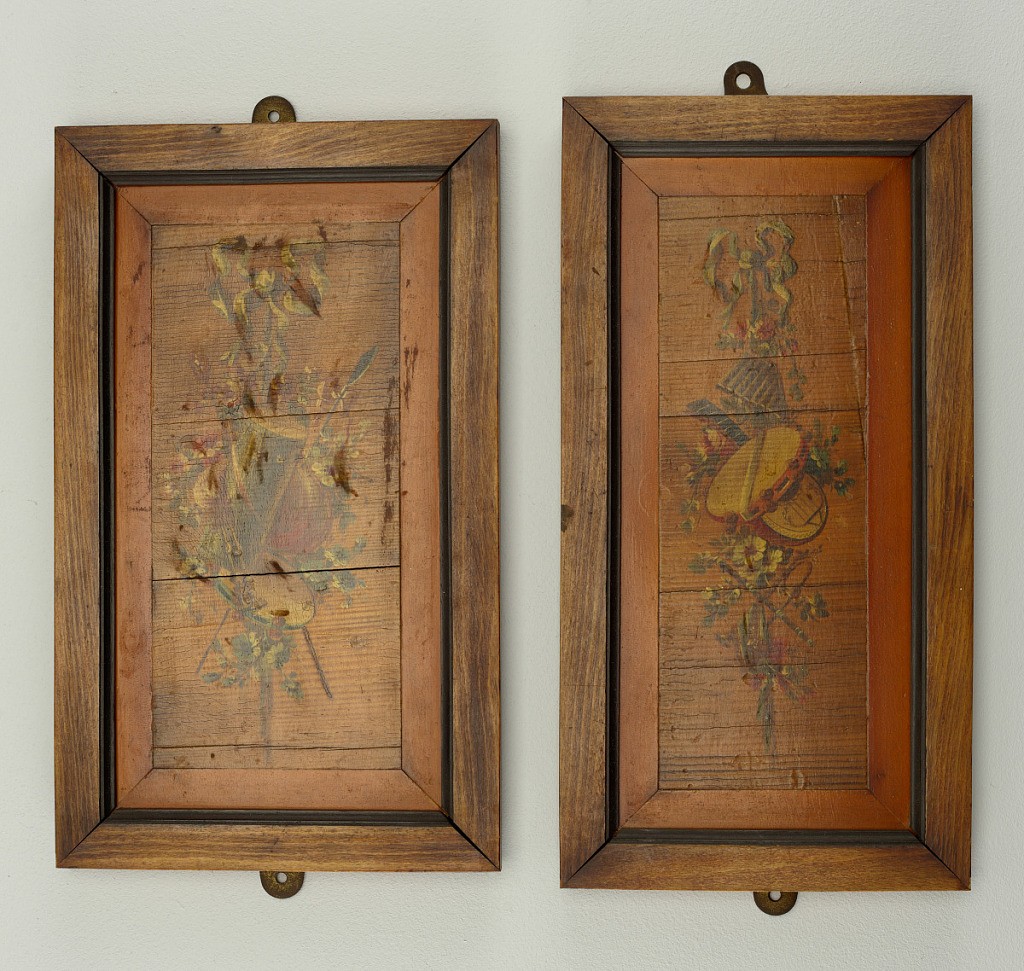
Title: Plaque
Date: late 18th century
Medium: wood
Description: transcibed from label on A and B " Presented by Mr George A. Hearn"